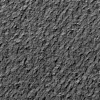
Atmospheric dust classification: not_dusty